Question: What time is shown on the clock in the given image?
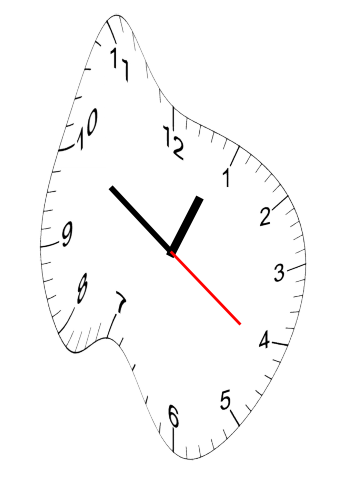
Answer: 12:50:21